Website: macys
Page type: account-selection
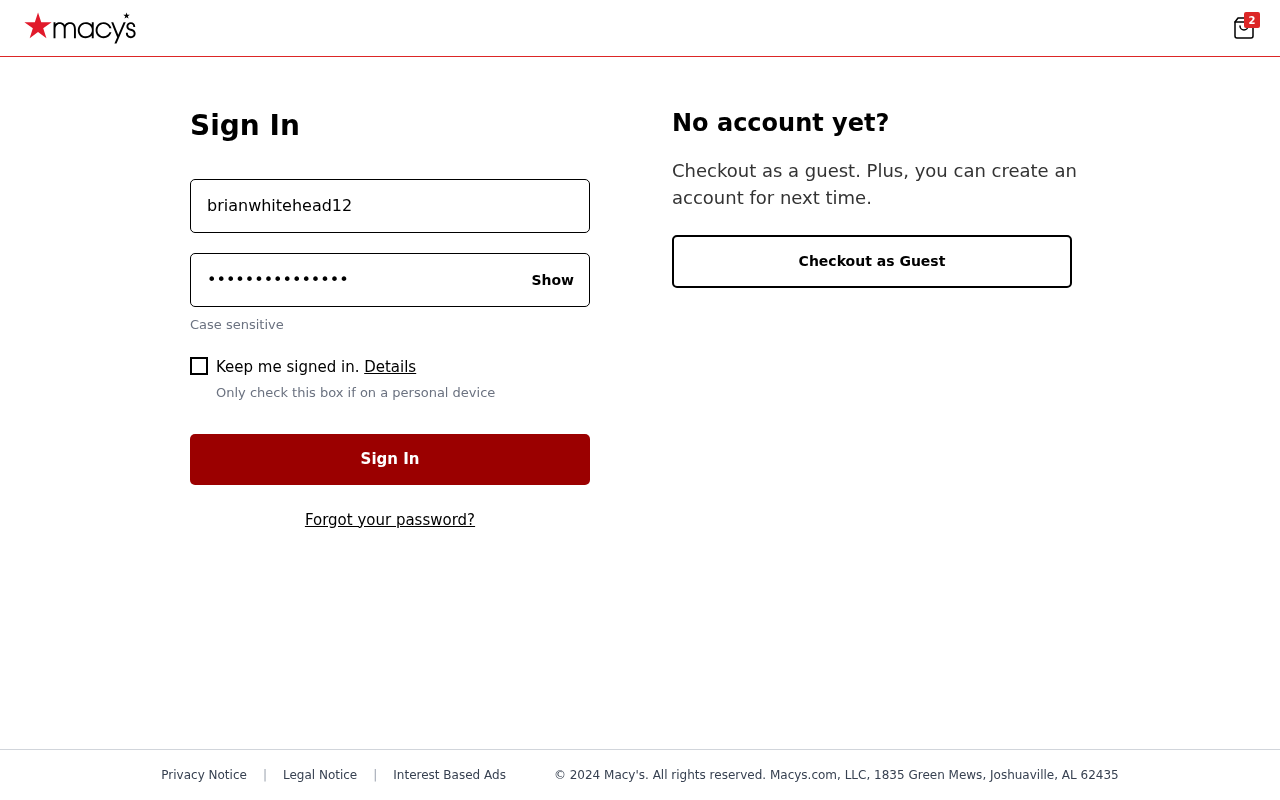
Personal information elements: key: PII_LOGIN_USERNAME
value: brianwhitehead12
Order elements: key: ORDER_NUM_ITEMS
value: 2